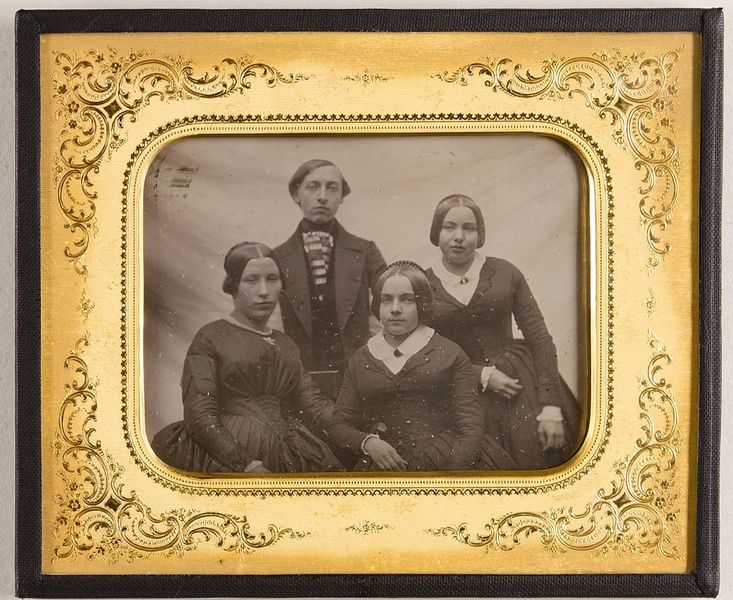
Titel: Drei junge Frauen und ein Mann
Standort: Hamburg
Institution: Museum für Kunst und Gewerbe Hamburg
Schlagwörter: mann, frau, gruppenportrait, portrait, figur, foto, fotografie, photographie, photo, lichtbild, jugendlicher, daguerreotypie, bildwerke, angewandte und bildende kunst, hessische systematik, porträt, mädchen, porträtfotografie, porträtphotographie, hüftbild, gruppenporträt